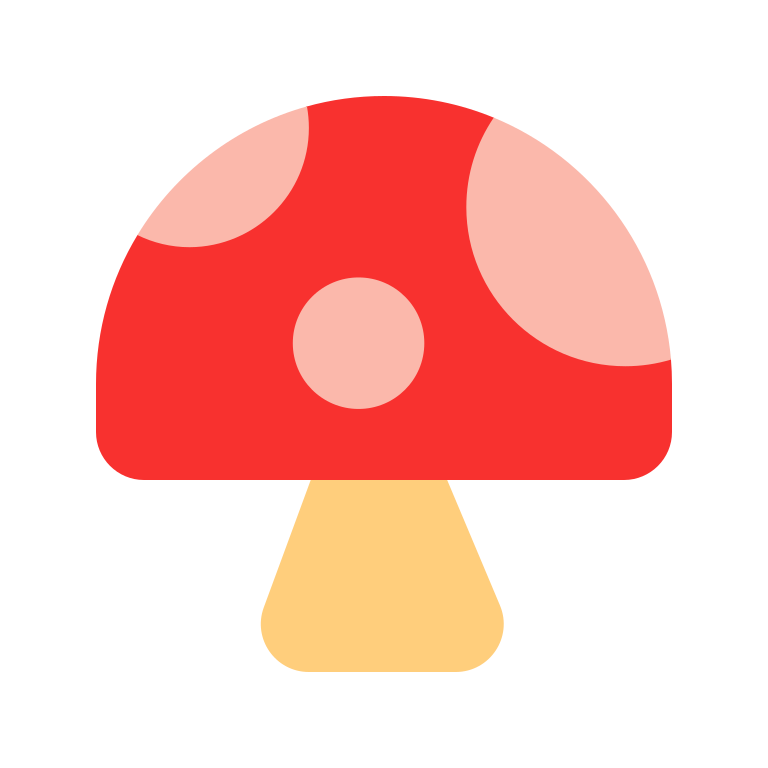
mushroom flat